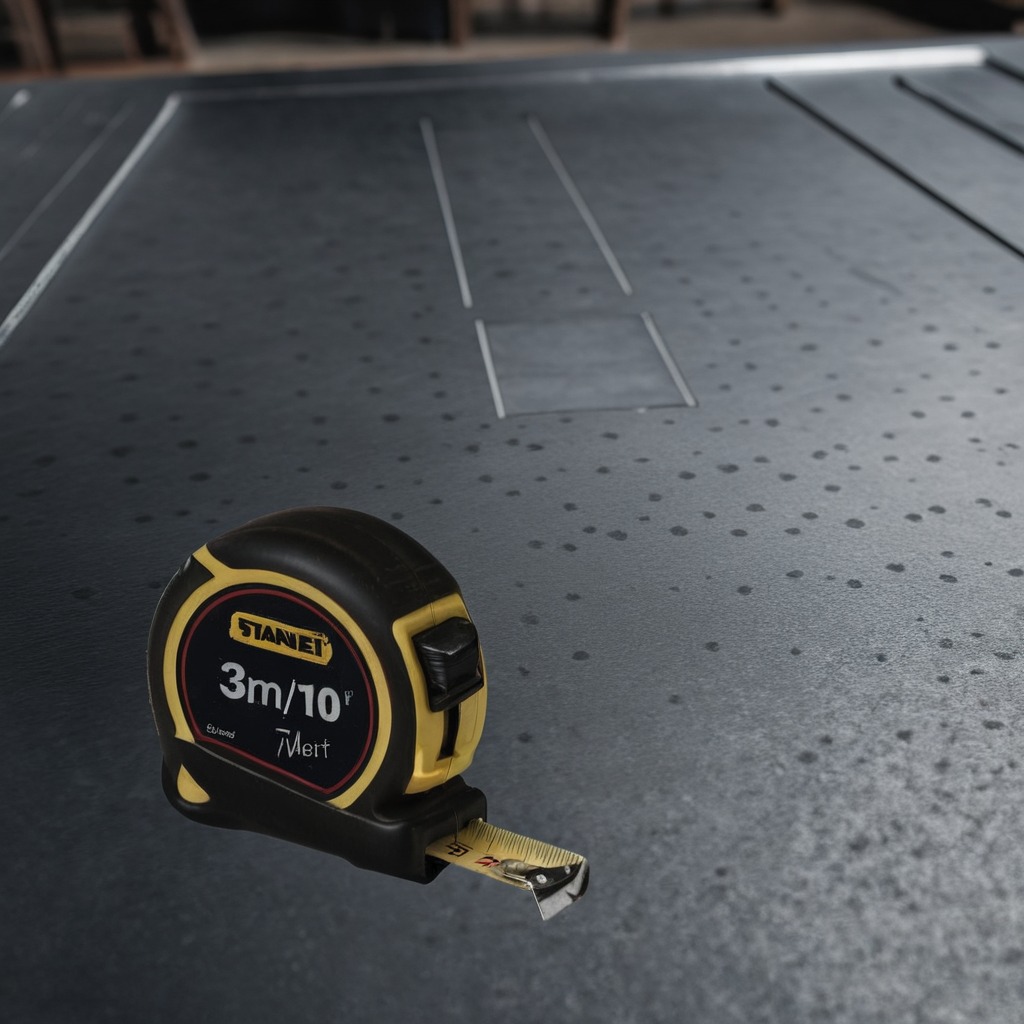
A measuring tape is lying on the cold steel table in the mining workshop.